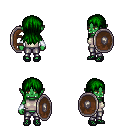
a pixel art fantasy rpg character, female body template, orc, green skin, white sleeveless shirt, metal pants, green unkempt hairstyle, white cloth bracers, ghillies, shield, four views (front, back, left, right), 2x2 character sprite sheet, small pixel art, hard edges, no anti-aliasing